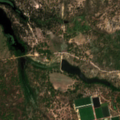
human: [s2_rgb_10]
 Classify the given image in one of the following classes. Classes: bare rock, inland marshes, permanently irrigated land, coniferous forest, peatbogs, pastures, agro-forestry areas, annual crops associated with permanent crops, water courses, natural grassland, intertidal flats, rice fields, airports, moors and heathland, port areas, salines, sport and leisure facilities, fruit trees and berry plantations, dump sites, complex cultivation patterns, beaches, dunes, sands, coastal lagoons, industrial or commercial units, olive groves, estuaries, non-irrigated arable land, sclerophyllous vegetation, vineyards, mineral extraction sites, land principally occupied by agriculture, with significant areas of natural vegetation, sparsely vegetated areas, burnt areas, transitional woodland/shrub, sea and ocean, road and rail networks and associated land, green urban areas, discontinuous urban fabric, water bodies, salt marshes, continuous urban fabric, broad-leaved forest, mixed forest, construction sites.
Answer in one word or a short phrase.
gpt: continuous urban fabric